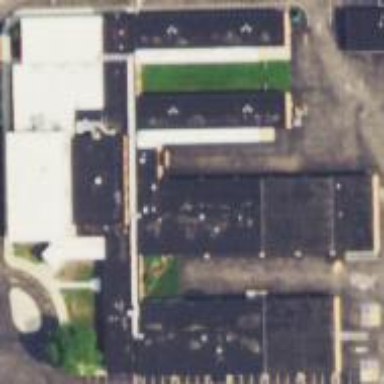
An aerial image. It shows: School building.